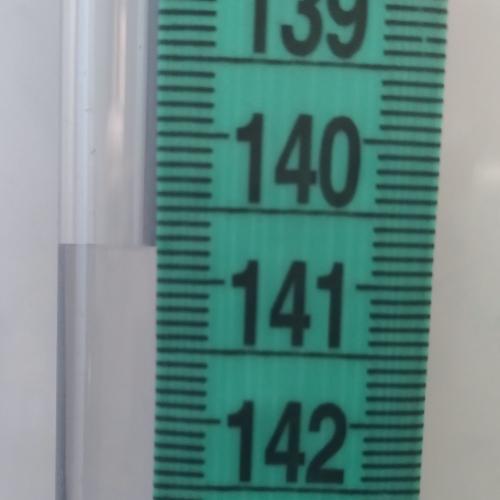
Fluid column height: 140.8 cm